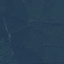
Label: Forest